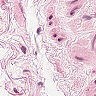
Metastatic tissue present: no